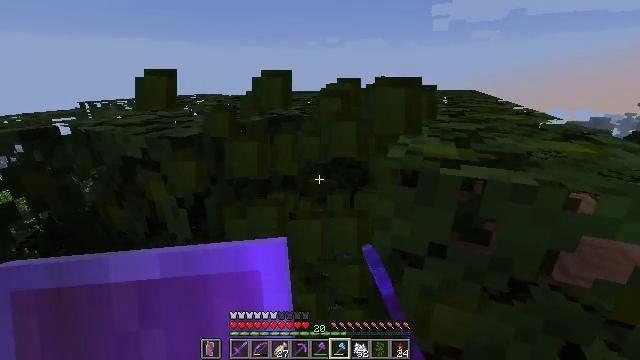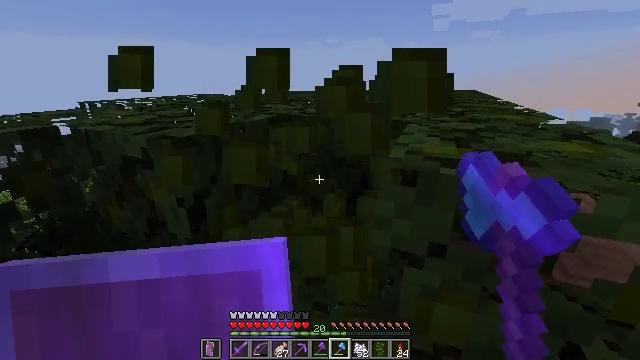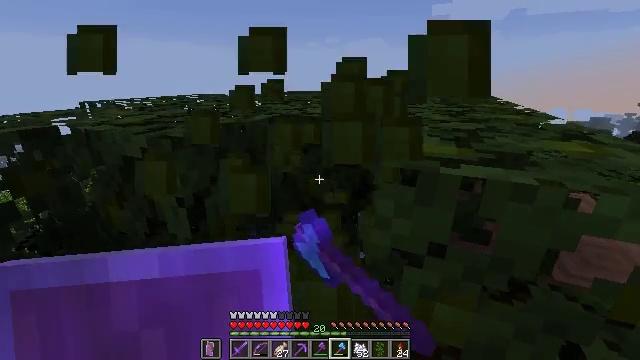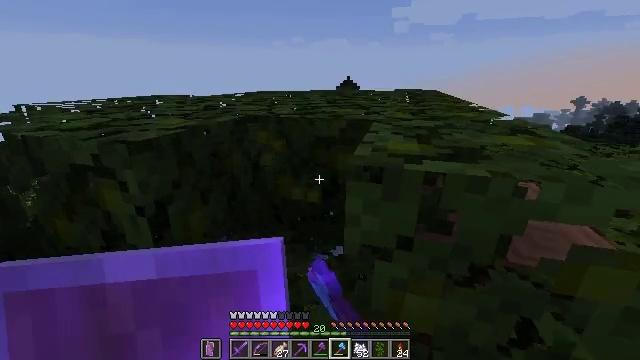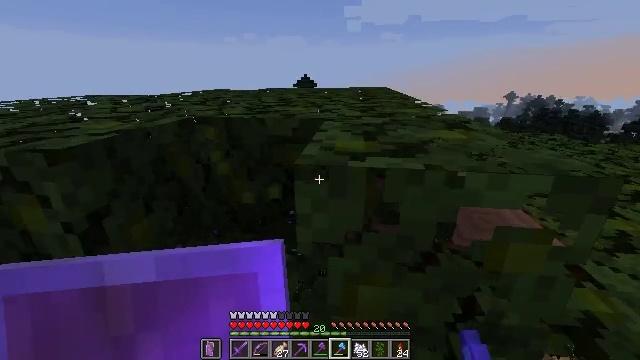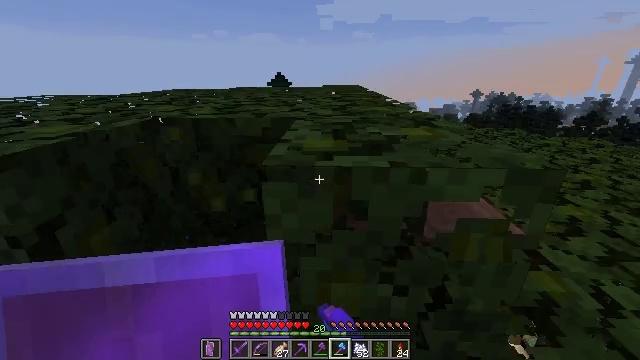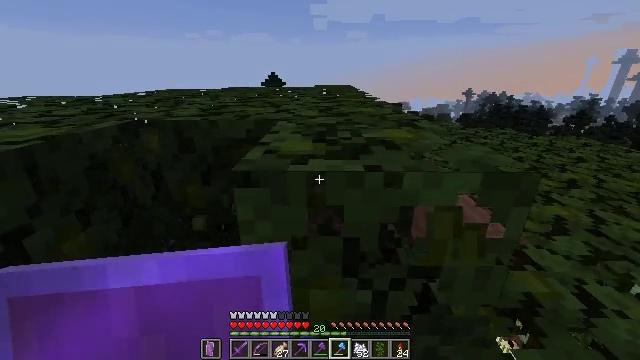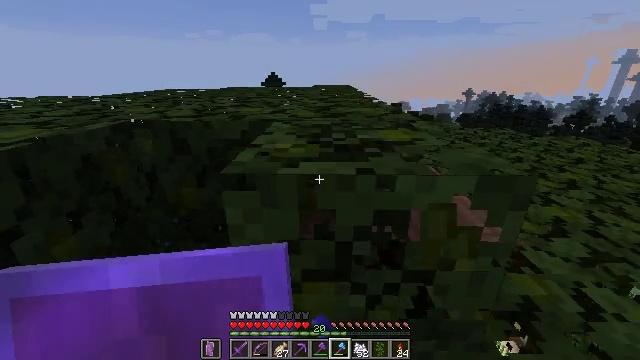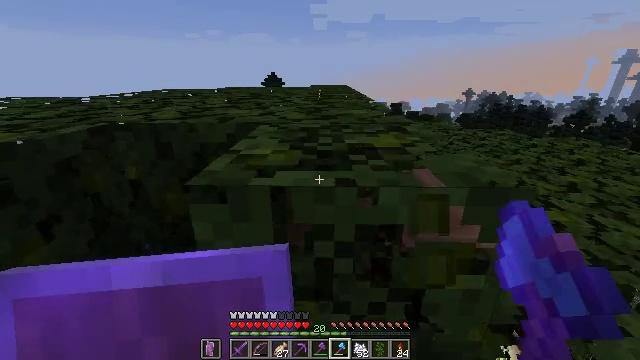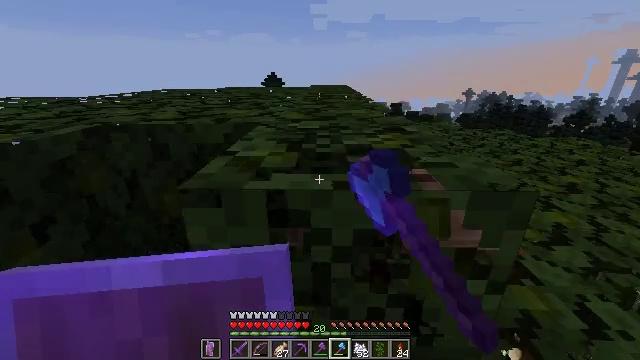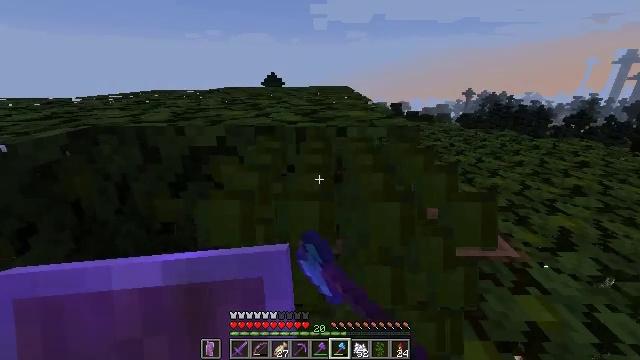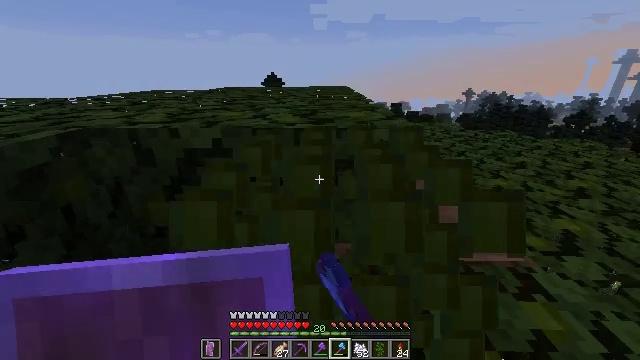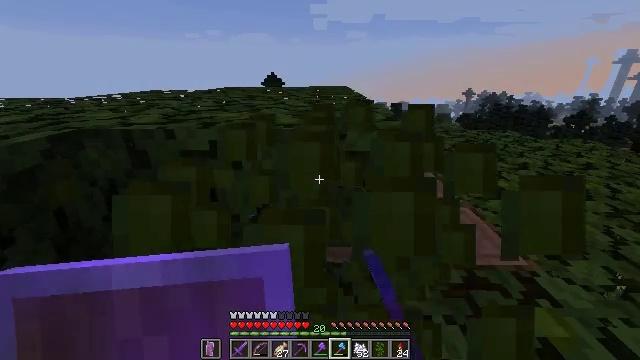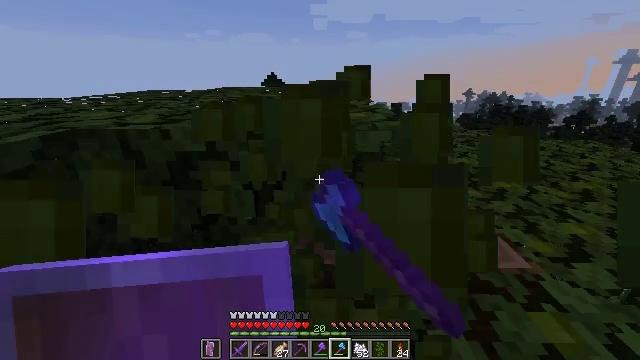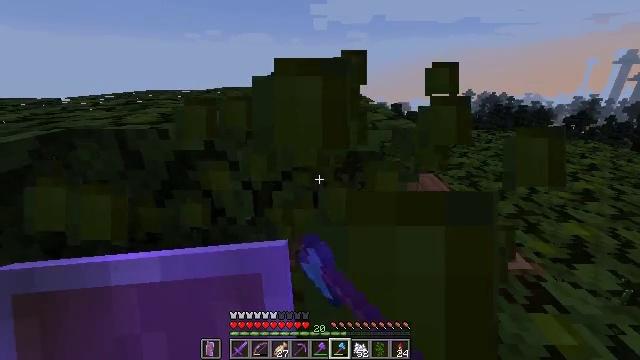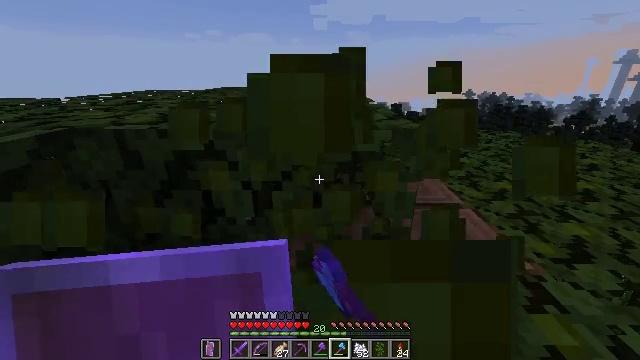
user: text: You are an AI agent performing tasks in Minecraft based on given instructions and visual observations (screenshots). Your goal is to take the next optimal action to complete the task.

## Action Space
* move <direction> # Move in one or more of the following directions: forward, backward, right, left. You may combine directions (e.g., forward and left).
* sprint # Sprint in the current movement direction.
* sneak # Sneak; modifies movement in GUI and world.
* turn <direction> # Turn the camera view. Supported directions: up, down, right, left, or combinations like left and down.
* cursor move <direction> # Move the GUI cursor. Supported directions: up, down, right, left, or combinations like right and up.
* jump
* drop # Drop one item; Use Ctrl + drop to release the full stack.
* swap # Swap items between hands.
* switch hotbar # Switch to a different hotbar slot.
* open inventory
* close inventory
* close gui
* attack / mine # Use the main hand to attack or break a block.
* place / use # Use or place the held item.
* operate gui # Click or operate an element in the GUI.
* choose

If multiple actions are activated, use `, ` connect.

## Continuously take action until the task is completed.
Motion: motion action
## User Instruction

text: Clear the jungle leaves to make way.
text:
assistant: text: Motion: sneak, attack / mine
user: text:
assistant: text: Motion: sneak, attack / mine
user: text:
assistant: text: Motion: move right, sneak, turn right, attack / mine
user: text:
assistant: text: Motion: move right, sneak, turn right, attack / mine
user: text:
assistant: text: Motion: move right, sneak, turn right, attack / mine
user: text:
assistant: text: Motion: move forward and move right, sneak, turn right, attack / mine
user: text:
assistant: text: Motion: move forward and move right, sneak, attack / mine
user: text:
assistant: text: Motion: move forward, sneak, attack / mine
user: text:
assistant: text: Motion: move forward, sneak, attack / mine
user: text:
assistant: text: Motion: move forward, sneak, attack / mine
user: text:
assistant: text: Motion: move forward, sneak, attack / mine
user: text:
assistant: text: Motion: sneak, attack / mine
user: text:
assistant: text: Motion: sneak, attack / mine
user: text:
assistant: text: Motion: sneak, attack / mine
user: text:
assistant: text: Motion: sneak, attack / mine
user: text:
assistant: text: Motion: sneak, attack / mine
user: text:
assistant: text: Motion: sneak, attack / mine
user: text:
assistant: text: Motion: sneak, attack / mine
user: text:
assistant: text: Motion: move right, sneak, attack / mine
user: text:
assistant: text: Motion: move forward and move right, sneak, turn left, attack / mine
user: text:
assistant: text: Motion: move forward and move right, sneak, turn left, attack / mine
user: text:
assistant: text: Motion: move forward and move right, sneak, attack / mine
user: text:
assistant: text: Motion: move forward and move right, sneak, attack / mine
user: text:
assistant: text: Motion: move forward, sneak, turn left, attack / mine
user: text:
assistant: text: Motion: move forward, sneak, turn left, attack / mine
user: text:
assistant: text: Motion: move forward, sneak, turn left, attack / mine
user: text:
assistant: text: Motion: move forward, sneak, turn left, attack / mine
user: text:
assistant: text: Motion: move forward, sneak, attack / mine
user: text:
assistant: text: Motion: move forward and move right, sneak, turn left, attack / mine
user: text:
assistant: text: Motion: move forward and move right, sneak, turn left, attack / mine